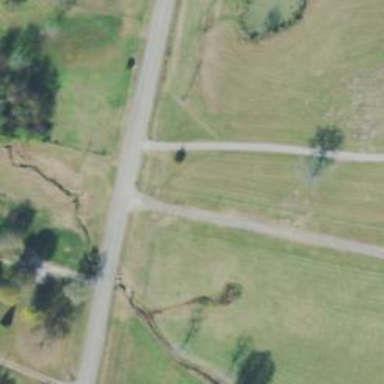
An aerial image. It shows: Driveway.